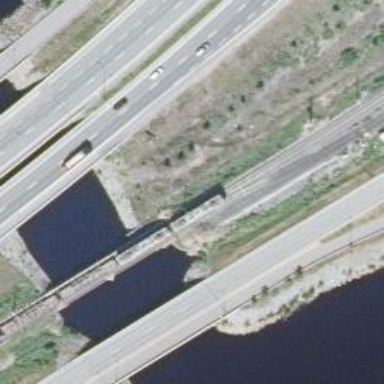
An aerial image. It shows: Bridge carrying railway with continuous electrified contact lines.